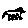
Label: cat